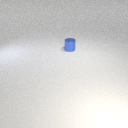
small blue metal cylinder